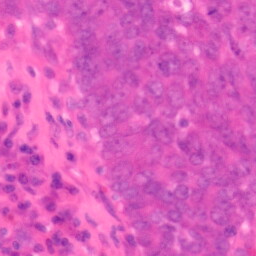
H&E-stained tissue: Colon